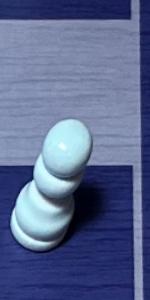
Label: Pawn_White